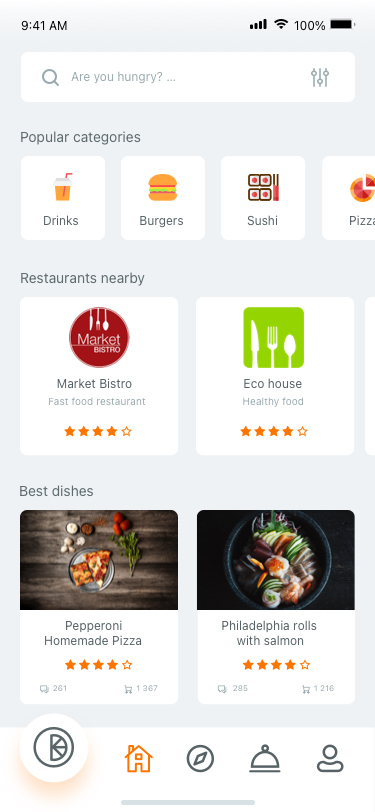
Text in this UI design:
Are you hungry? …
Popular categories
Drinks
Burgers
Sushi
Pizza
Restaurants nearby
Market Bistro
Fast food restaurant
Eco house
Healthy food
Best dishes
Pepperoni
Homemade Pizza
1 367
261
Philadelphia rolls
with salmon
1 216
285
100%
9:41 AM